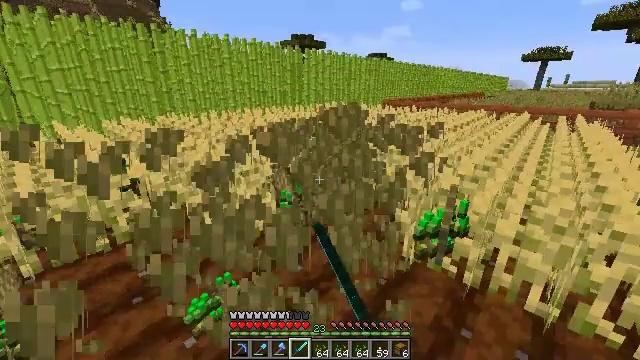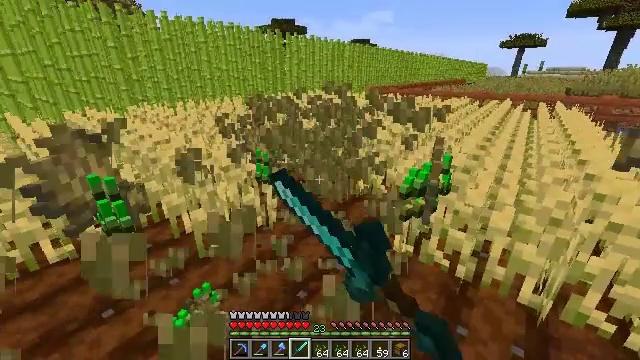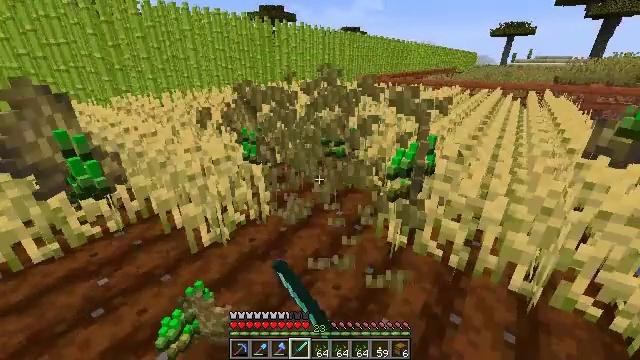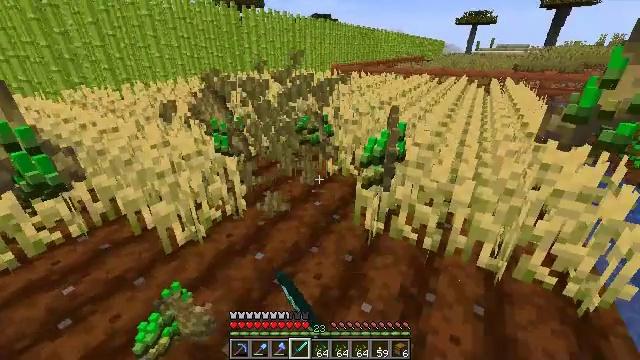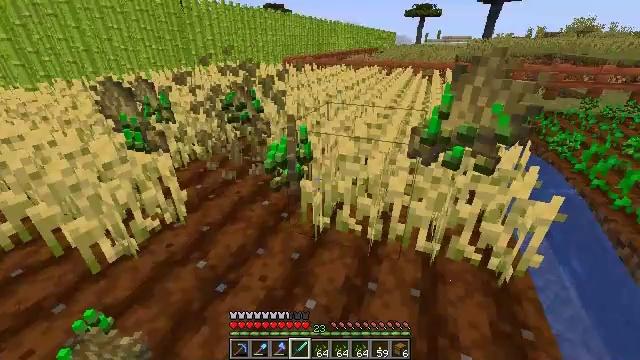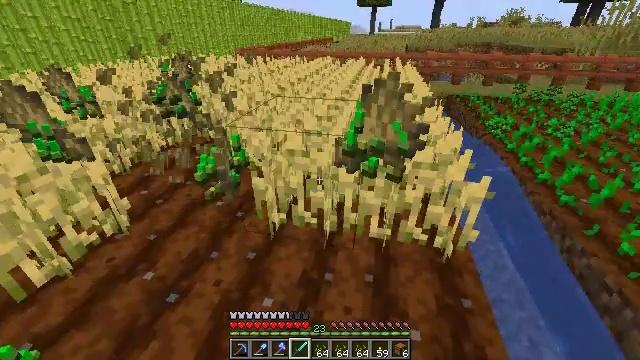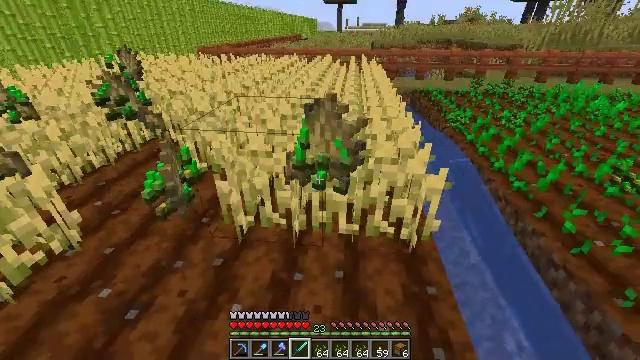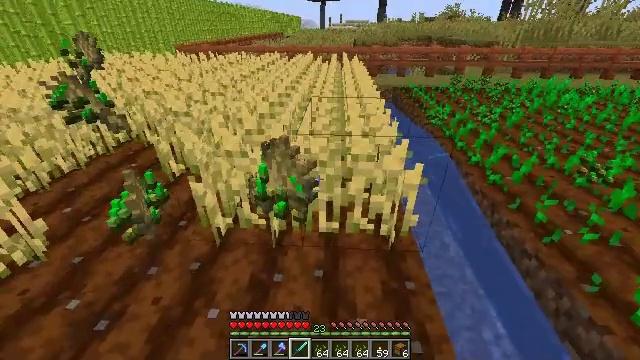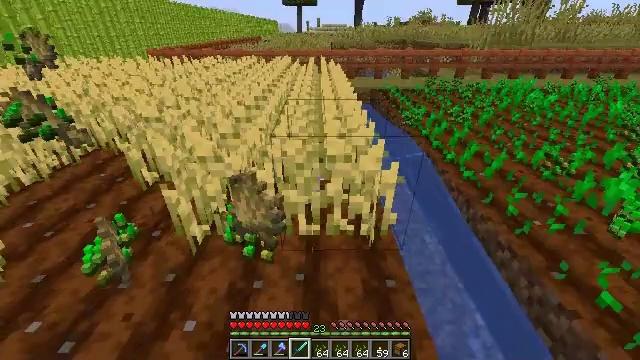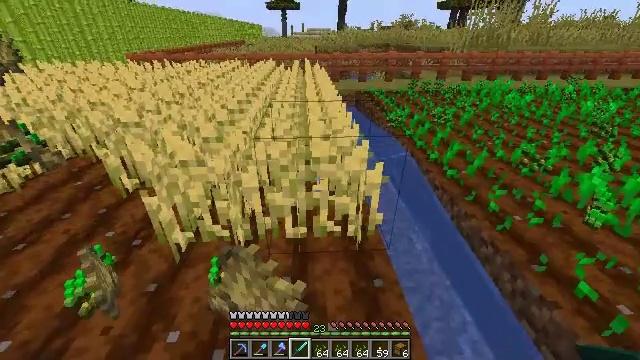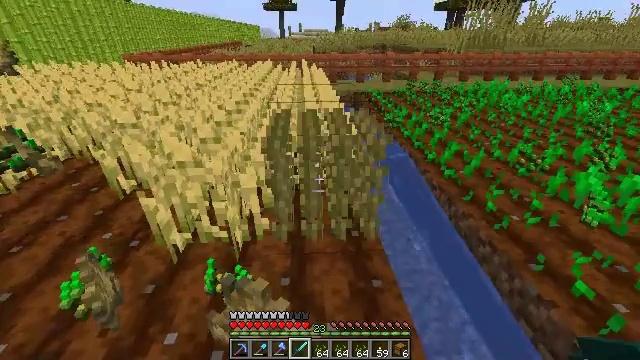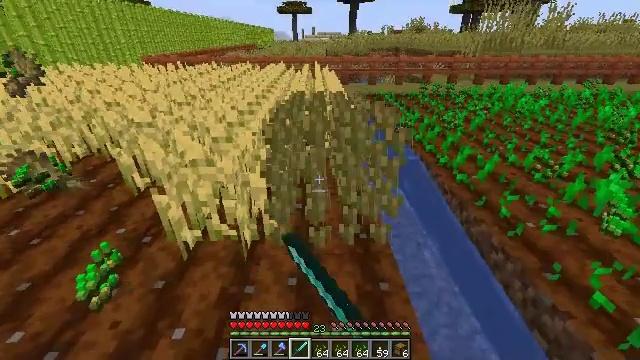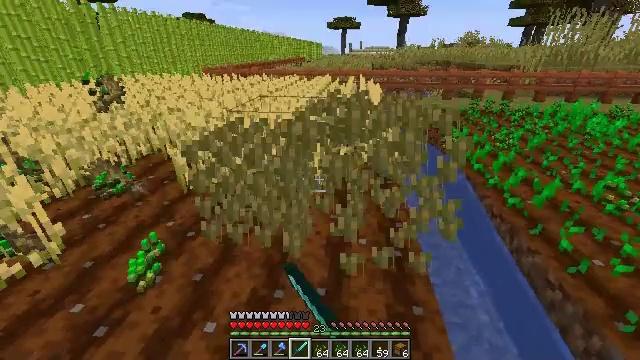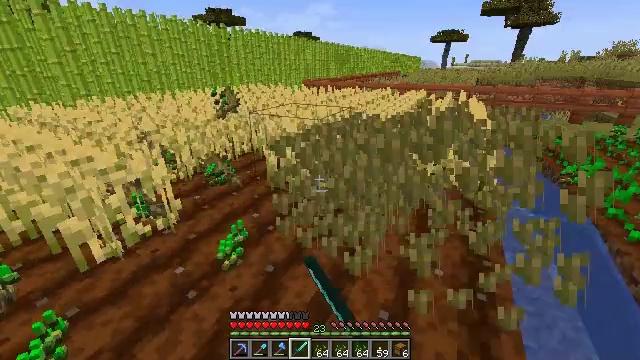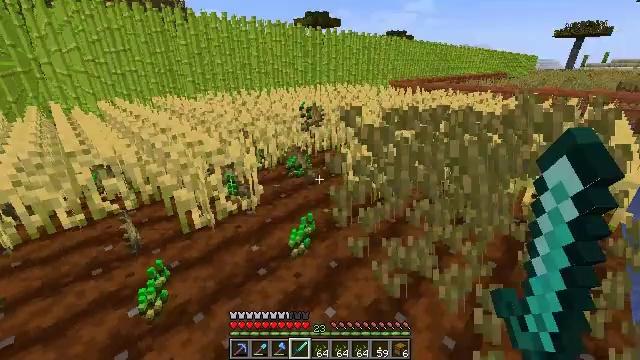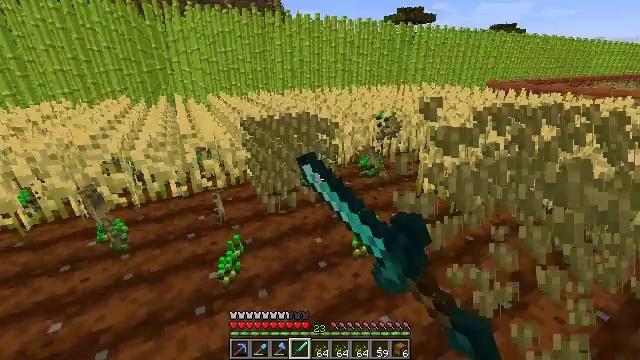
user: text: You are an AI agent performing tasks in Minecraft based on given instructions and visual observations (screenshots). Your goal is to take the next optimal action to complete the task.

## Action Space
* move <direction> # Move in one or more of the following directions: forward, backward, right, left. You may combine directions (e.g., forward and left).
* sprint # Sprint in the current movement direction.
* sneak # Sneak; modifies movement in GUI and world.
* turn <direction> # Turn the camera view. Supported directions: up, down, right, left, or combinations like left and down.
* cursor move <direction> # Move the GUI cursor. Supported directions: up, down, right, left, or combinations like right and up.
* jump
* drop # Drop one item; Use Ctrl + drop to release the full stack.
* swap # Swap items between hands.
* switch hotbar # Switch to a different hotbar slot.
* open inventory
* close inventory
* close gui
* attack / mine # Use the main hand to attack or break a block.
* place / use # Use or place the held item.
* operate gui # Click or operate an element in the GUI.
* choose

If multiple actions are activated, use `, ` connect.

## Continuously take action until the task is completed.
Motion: motion action
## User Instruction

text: Collect wheat crops.
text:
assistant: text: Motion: turn right and down, attack / mine
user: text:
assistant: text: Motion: turn right and down
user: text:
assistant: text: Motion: move right, turn right and down
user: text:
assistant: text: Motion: move right, turn right and down
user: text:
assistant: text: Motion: move right, turn right and down
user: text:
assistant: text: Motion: turn right
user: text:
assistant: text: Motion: turn right
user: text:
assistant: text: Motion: turn right
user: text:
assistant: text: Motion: turn right
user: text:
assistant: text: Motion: attack / mine
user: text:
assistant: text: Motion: turn left, attack / mine
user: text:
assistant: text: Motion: turn left and up, attack / mine
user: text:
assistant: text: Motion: turn left and up, attack / mine
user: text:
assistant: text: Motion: turn left, attack / mine
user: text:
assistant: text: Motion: turn left, attack / mine
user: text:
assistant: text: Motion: move forward, turn left, attack / mine
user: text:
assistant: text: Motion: move forward, attack / mine
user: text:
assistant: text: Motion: move forward and move right, attack / mine
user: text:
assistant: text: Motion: move forward and move right, turn right, attack / mine
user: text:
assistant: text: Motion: move forward and move right, turn right, attack / mine
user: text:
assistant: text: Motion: move forward and move right, turn right, attack / mine
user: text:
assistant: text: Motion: turn right and down
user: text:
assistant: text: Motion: turn right and down
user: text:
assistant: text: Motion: turn right
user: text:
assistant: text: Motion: turn right
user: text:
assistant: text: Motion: turn right and up
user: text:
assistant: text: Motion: turn right and up
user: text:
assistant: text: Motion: move forward, turn up
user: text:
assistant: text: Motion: move forward, turn up
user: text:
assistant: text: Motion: move forward, turn right and up